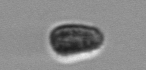
Label: Pseudochattonella_farcimen